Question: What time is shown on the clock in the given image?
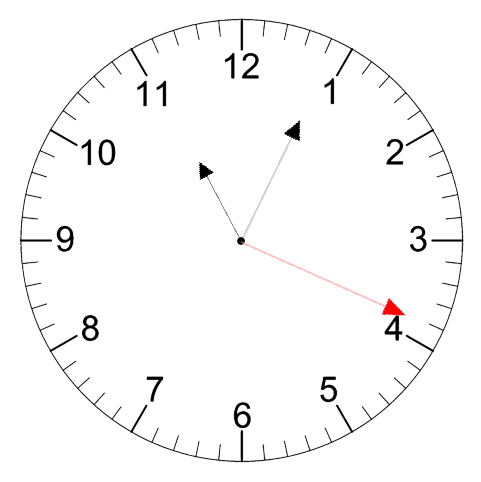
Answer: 11:04:19